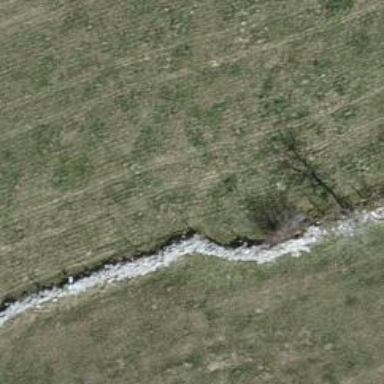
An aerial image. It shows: Dry stone wall barrier.